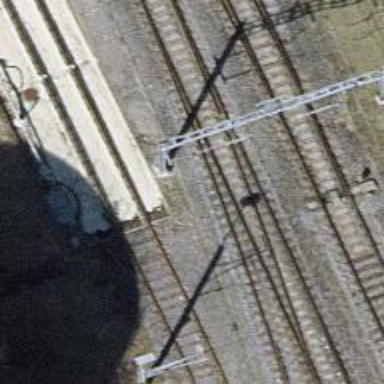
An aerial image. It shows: Railway switch.